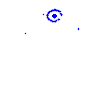
Particle: pion